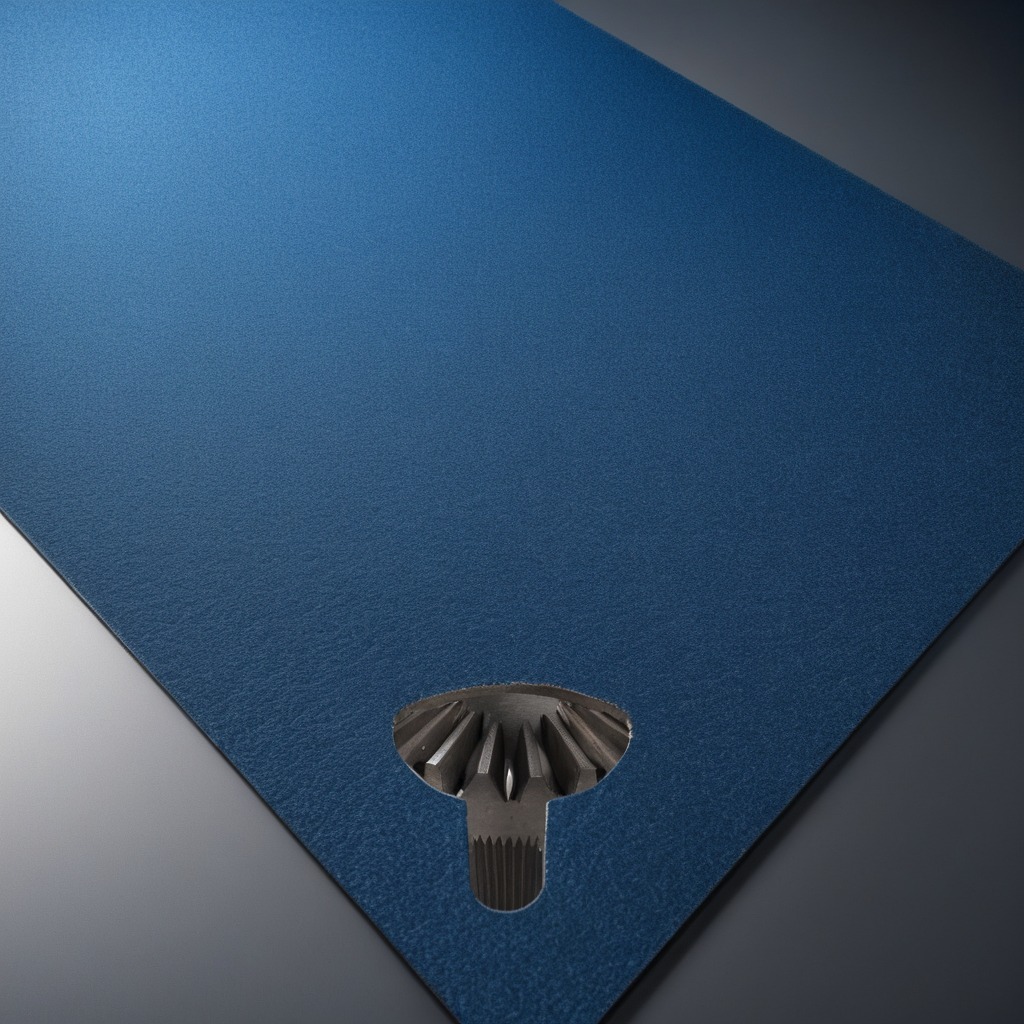
A steel gear with teeth lies on the clean granite tabletop covered with a blue rubber mat inside a workshop under bright overhead lighting crisp shadows high clarity worn but beneath the mat